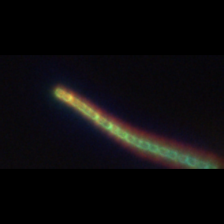
Taxon: Chaetoceros
Group: Diatoms